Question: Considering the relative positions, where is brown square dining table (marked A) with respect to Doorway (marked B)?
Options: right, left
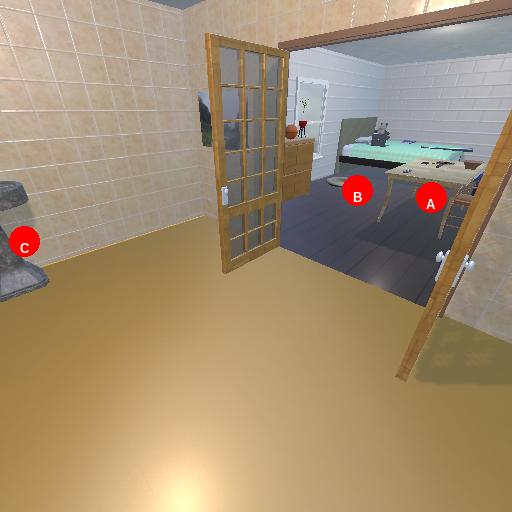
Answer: right